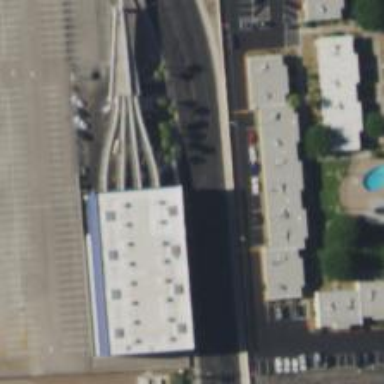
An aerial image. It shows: Building passage tunnel for monorail railway service yard.